Question: I have an png image width 200 x height 50 in pixel. I need to rotate it around its center by an angle.

My onDraw method
'''
@Override
public void onDraw(Canvas canvas){
initDrawingTools();
drawRect(canvas);
drawBack(canvas);
Matrix mat = new Matrix();
Bitmap bMap = BitmapFactory.decodeResource(getResources(),R.drawable.needle);
cX = getWidth()/2-bMap.getWidth()/2;
cY = getHeight()/2-bMap.getHeight()/2;
mat.setTranslate(cX, cY);
mat.postRotate(angleSpeed,cX, cY);
Bitmap bMapRotate = Bitmap.createBitmap(bMap, 0, 0,bMap.getWidth(),bMap.getHeight(), mat, true);
canvas.drawBitmap(bMapRotate, mat, null);
}
'''
This is the closest i managed. As i understand the center of image is floating while it is rotating. For example: 0 degree - 200x50, 90 degree 50x200 etc. And in this case its not rotating around its center. Could someone give me some hints or explain how to get the result?
How to make arrow remain in angled position after animation???
'''
seekBar = (SeekBar)findViewById(R.id.seekBar1);
seekBar.setOnSeekBarChangeListener(new OnSeekBarChangeListener() {
@Override
public void onStopTrackingTouch(SeekBar seekBar) {
ROTATE_TO = speed;
spin();}
@Override
public void onStartTrackingTouch(SeekBar seekBar) {
ROTATE_FROM = speed;}
@Override
public void onProgressChanged(SeekBar seekBar, int progress, boolean fromUser) {
speed = progress;
// textView = (TextView)findViewById(R.id.textView1);
// textView.setText(progress);
//rodykle.onSpeedChanged((float)progress);
}
});
}
public void spin(){
TextView textView1 = (TextView)findViewById(R.id.textView1);
textView1.setText("From: " + ROTATE_FROM + "
To: " + ROTATE_TO + "
Progress: " + speed);
ImageView needle = (ImageView) findViewById(R.id.needle1);
RotateAnimation r = new RotateAnimation(ROTATE_FROM, ROTATE_TO, Animation.RELATIVE_TO_SELF, 0.5f, Animation.RELATIVE_TO_SELF, 0.5f);
r.setDuration((long) 2*1000);
r.setRepeatCount(0);
r.setFillAfter(true); // <-- ADDED THIS TO STAY IMG IN ANGLE AFTER ANIMATION
needle.startAnimation(r);
}
'''
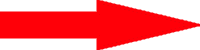
Answer: You better use an animation.
Example:
'''
public class NeedleRotateActivity extends Activity {
private static final float ROTATE_FROM = 0.0f;
private static final float ROTATE_TO = -10.0f * 360.0f;
@Override
public void onCreate(Bundle savedInstanceState) {
super.onCreate(savedInstanceState);
setContentView(R.layout.main);
ImageView needle = (ImageView) findViewById(R.id.needle);
RotateAnimation r = new RotateAnimation(ROTATE_FROM, ROTATE_TO, Animation.RELATIVE_TO_SELF, 0.5f, Animation.RELATIVE_TO_SELF, 0.5f);
r.setDuration((long) 2*1500);
r.setRepeatCount(0);
r.setFillAfter(true);
needle.startAnimation(r);
}
'''